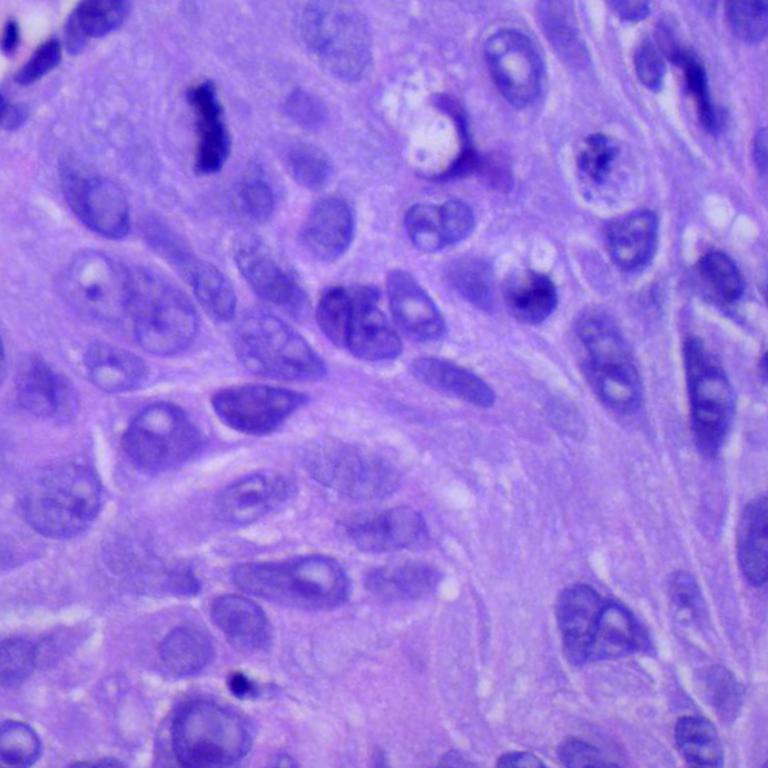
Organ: lung
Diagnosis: squamous carcinomas